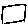
Label: square